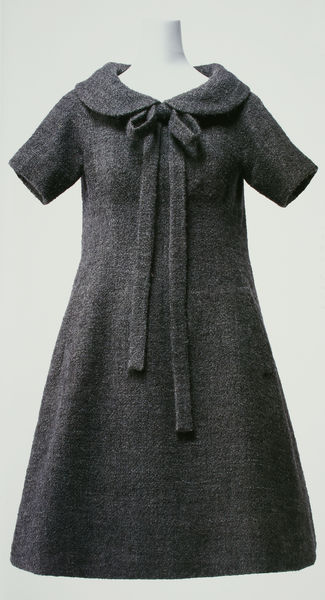
Titel: Trapezkleid
Künstler: Christian Dior
Standort: Kyoto (Japan)
Institution: Kyoto Costume Institute
Schlagwörter: schatten, brust, frau, grau, kleid, licht, schaufenster, schwarz, weiss, mode, schleife, arme, kragen, weit, ärmel, stoff, knopf, foto, fotografie, schnitt, puppe, sommerkleid, kurz, kleidchen, kurzärmelig, bänder, filz, fillette, kurzärmlig, modefotografie, modepuppe, chanel, mini, minikleid, frauenmode, tweed, adrett, kurze ärmel, wollstoff, droit, enfance, bubikragen, kurze arme, rigueur, virginal